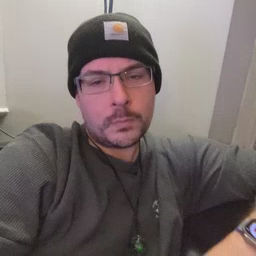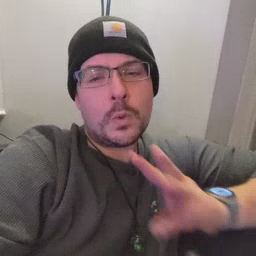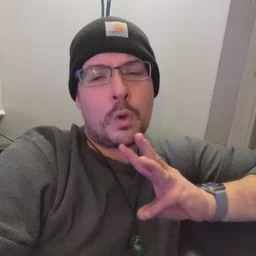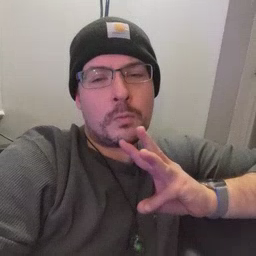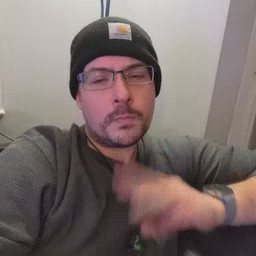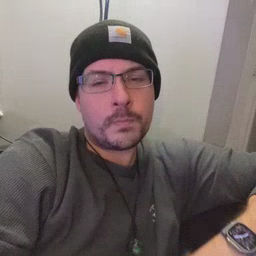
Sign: water